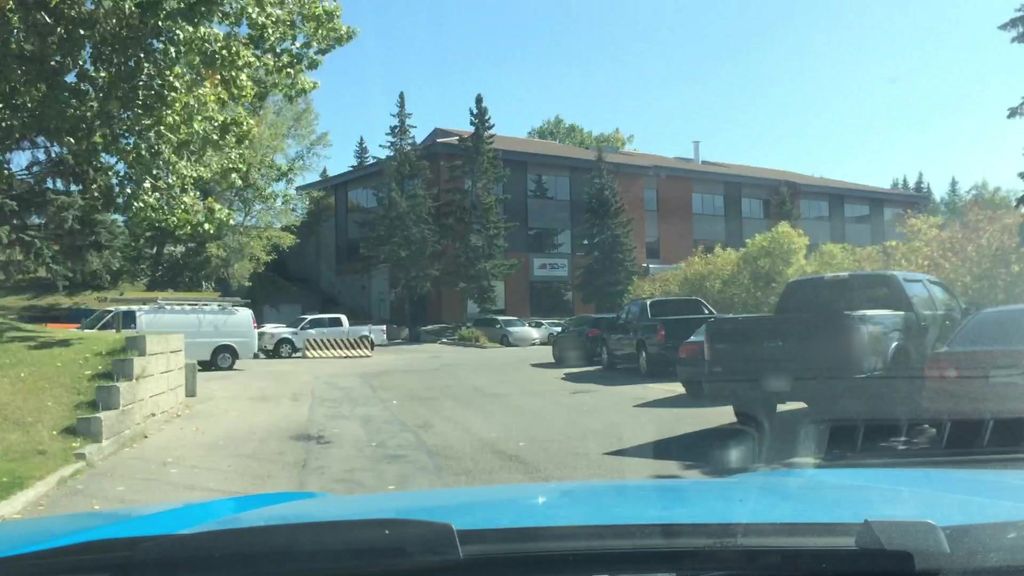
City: calgary